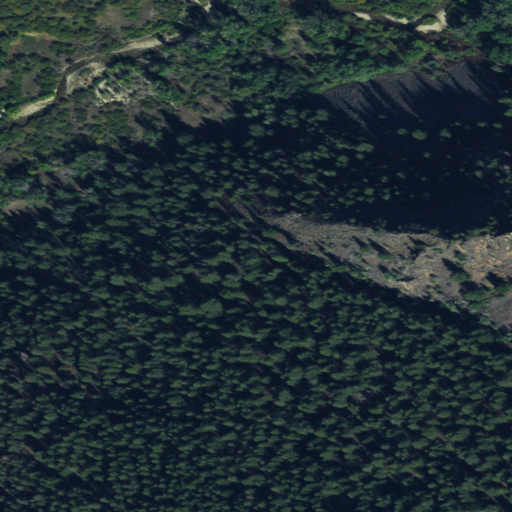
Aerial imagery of valley in Idaho named Pumphrey Canyon containing evergreen forest, woody wetlands, herbaceous wetlands, and shrub